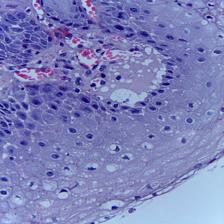
Diagnosis: OSCC